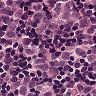
Metastatic tissue present: yes